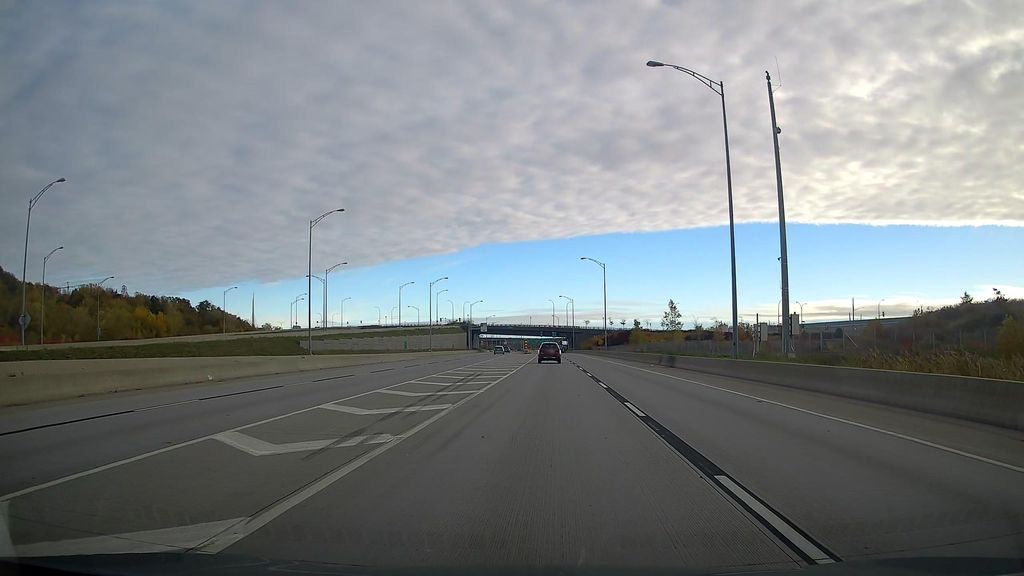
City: montreal